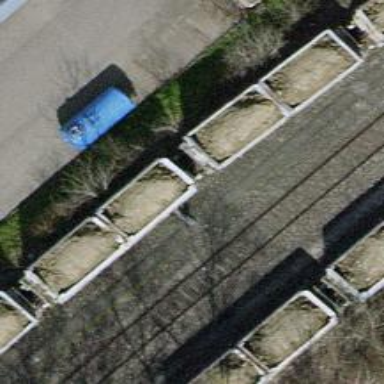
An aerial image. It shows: Railway switch.